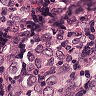
Metastatic tissue present: yes